Question: I have problem in setting the selected dropdown value from the server.
'''
<select **class="form-control input-sm"** placeholder="Choose Email"
ng-model="groupForm.email"
ng-options="agentListl.email for agentListl in agentList track by agentListl.id">
</select>
'''
I set the previously selected value from the server by setting the id for groupForm.email.
With this select, It works fine. But when I change the class from class="form-control input-sm" to class="select-full", it is not setting the previously selected value. But i can get the selected value.

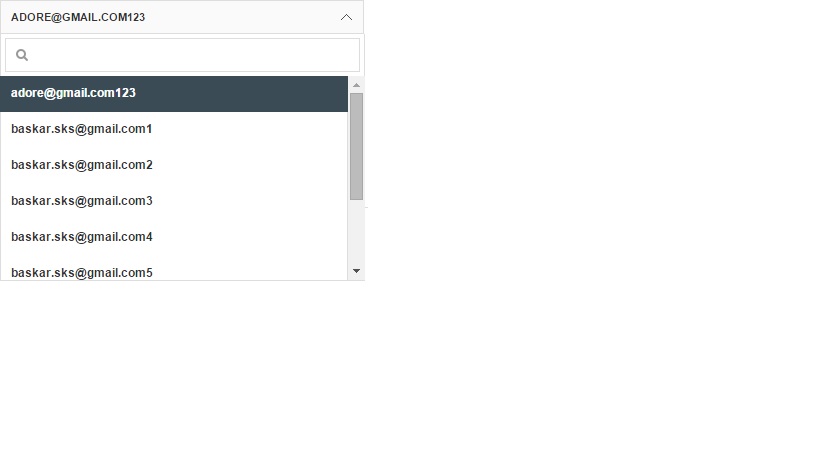
Answer: Your ng-model must be the reference of any item from your array like 'groupform.email = useragentlistl[0]'